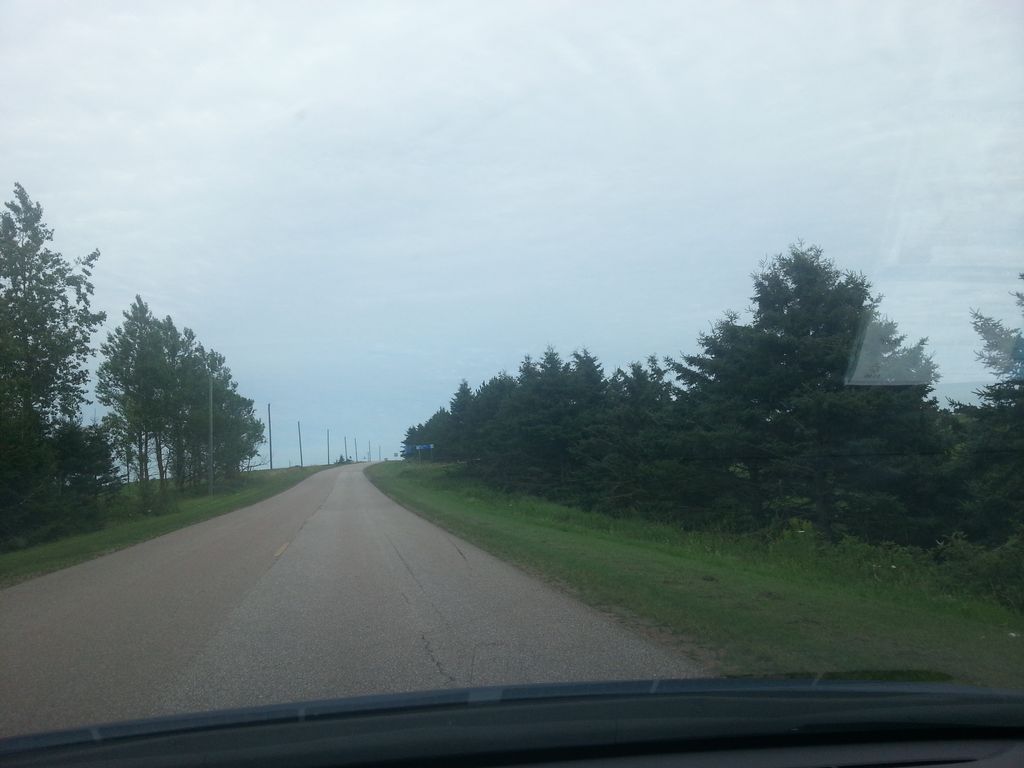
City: charlottetown